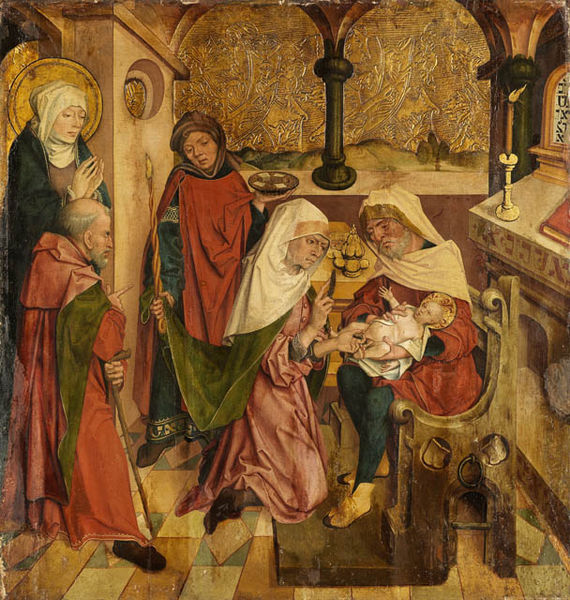
Titel: Beschneidung Christi
Künstler: Meister des Salemer Altars
Standort: Karlsruhe
Institution: Staatliche Kunsthalle Karlsruhe
Schlagwörter: gemälde, gott, gruppe, kopf, mann, nackt, umhang, weiß, frauen, grün, menschen, sitzen, bunt, fenster, finger, frau, hintergrund, holz, kleid, männer, raum, stuhl, säule, säulen, tisch, tür, zimmer, rot, tuch, malerei, alt, bart, hose, wand, diener, halten, messer, teller, kirche, gold, sessel, drei, kind, mutter, gotik, stock, schreibtisch, bogen, gehstock, schuhe, stab, mauer, baby, bank, thron, kopftuch, ernst, glatze, kerze, kerzen, leuchter, ring, bögen, flamme, kloster, religion, loch, fliesen, knien, niederländisch, beten, gebet, gravur, altar, arkaden, säulchen, kerzenständer, kirchenbank, andächtig, heiligenschein, nimbus, christus, jesus, jesus christus, christlich, mittelalter, rundbögen, hostie, ministrant, priester, segnen, mönch, fingerzeig, könige, tempel, gelehrter, heilige, opfer, golden, anbeten, heilig, taufe, maria, anbetung, mutter gottes, gabe, petrus, goldgrund, meister, anna, gläubige, aureole, christi, josef, joseph, testament, geburt, jesuskind, stifter, juden, heiligenscheine, geburt jesu, jakob, inri, christuskind, van eyck, darbringung, beschneidung, beschneidung christi, simeon, paulus, weyden, christkind, stifterfigur, 1200, 1250, 1300, jodeph, vorhaut, hanna, kfra, sinagoge